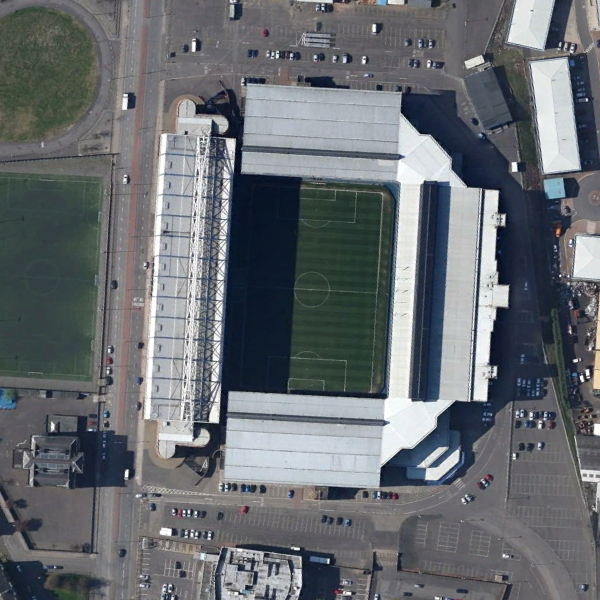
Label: Stadium